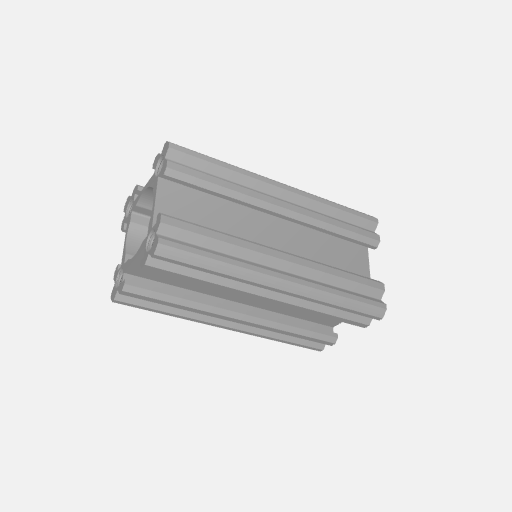
Part: GoRAIL48